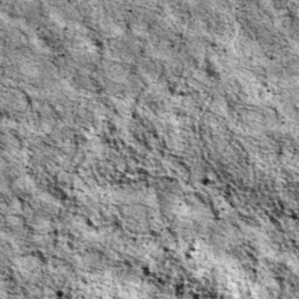
Label: non_frost